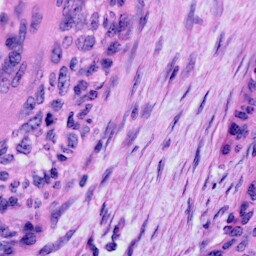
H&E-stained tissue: Cervix